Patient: sex F, age 61
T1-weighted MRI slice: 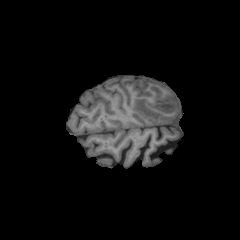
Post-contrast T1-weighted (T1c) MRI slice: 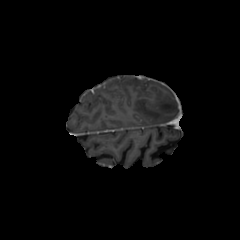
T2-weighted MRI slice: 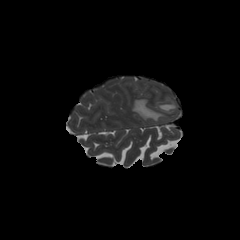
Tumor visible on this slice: yes
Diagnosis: Glioblastoma, IDH-wildtype
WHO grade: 4